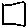
Label: square